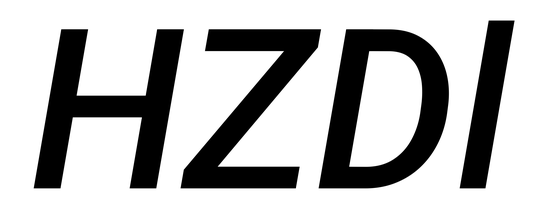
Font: Roboto-Italic_Medium_Italic